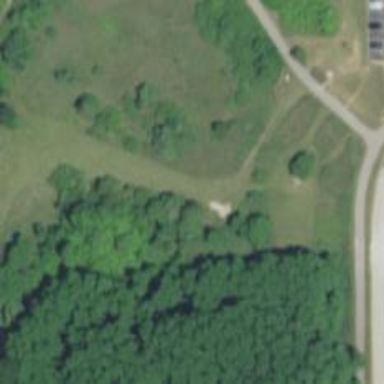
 specifically designed for the sport of disc golf."